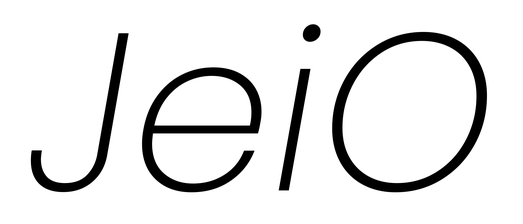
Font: Poppins-ExtraLightItalic